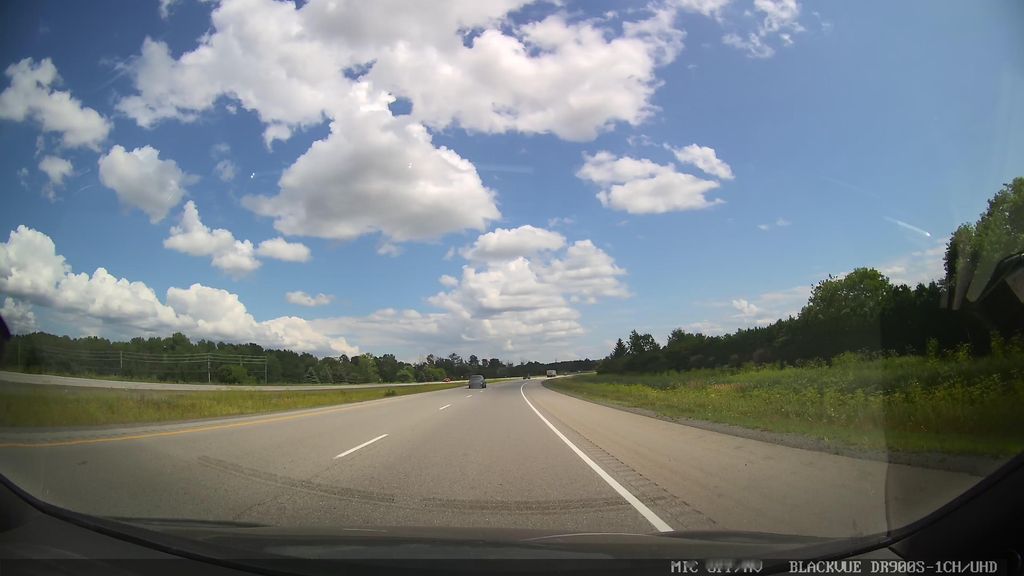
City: ottawa-gatineau